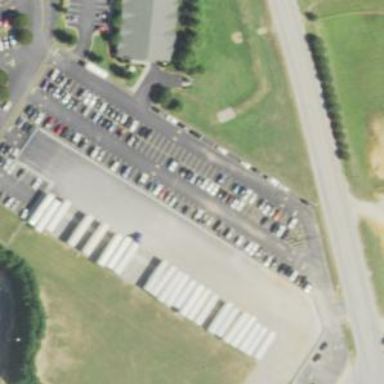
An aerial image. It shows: Parking area with surface.